Field crop: maize
Growth stage: 1
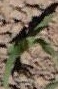
Species: maize